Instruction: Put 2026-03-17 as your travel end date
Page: home
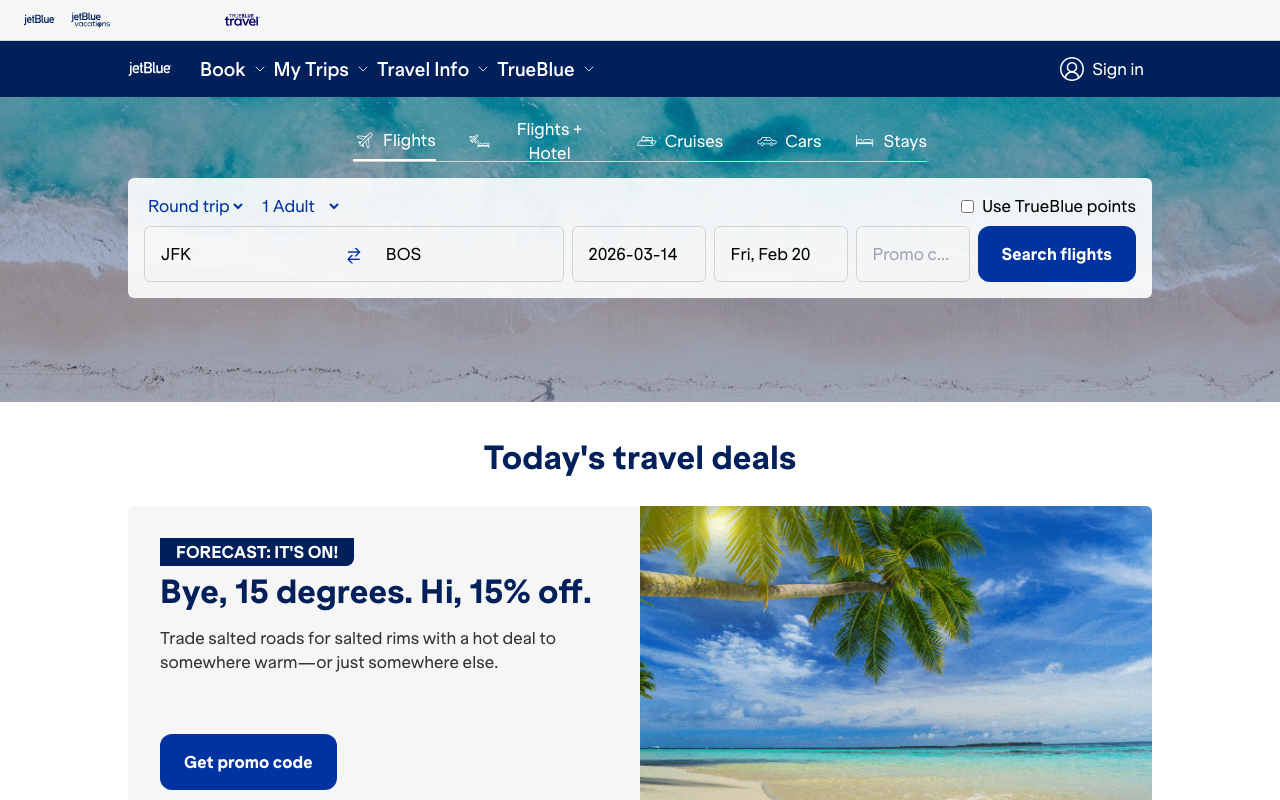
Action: type